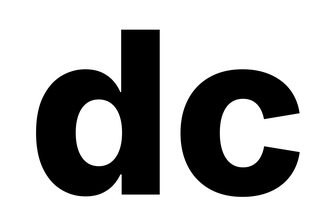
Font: Inter_ExtraBold